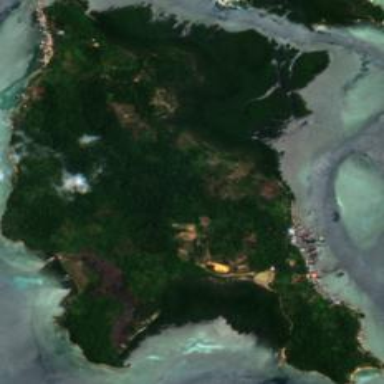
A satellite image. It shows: Island with natural coastline.